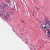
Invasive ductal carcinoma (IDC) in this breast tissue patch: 0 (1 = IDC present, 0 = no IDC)